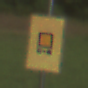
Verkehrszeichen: KennzeichnungspflichtigeFahrzeugeGefaehrlicheGueterOhnePfeilsymbol
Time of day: SunriseSunset
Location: Outdoor (Nature)
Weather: PartlyCloudy
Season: NotSpecified
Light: Natural